Question: I want to get the URL of the photo shared to me.
I'm using Google Plus Service API to get the list of the activities.
Initial OAuth dance was success, then, i trying to get list of all activities like this:
'''
var activityReq = Program.GooglePlusService.Activities.List("me",ActivitiesResource.Collection.Public);
ActivityFeed all = activityReq.Fetch();
'''
when i checked activity feed, it is empty, any idea why? what i'm doing wrong?

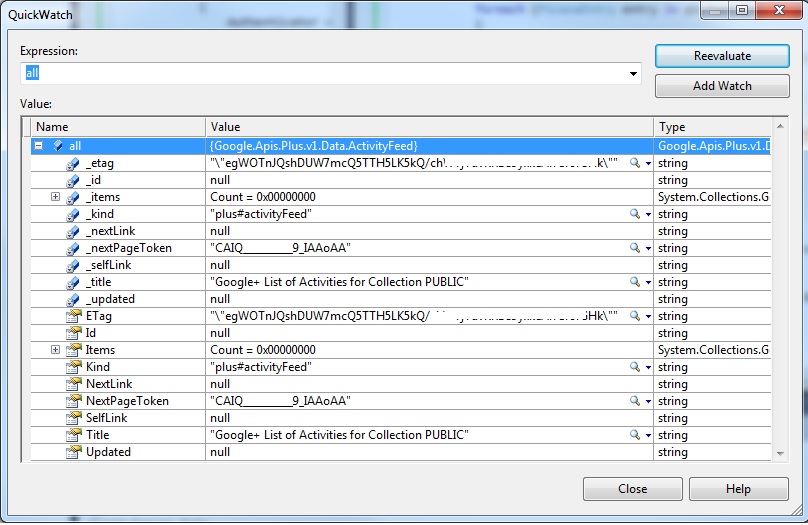
Answer: Two important things to note about activity listing:
1. ActivitiesResource.Collection.Public requests, as its name suggests, only public activities. If the photo was shared publicly, it can be retrieved. If it was shared only to you, or to a limited circle that you are part of, then it can't be used using Public. Currently there are no other collections available.
2. The id of "me" indicates that it should look through the collection of things that you have shared, not through collections of things that are public to you. If you want to look at what someone else has shared, you will need to get and specify their ID (that long number that is on their profile, or use the People.search API method).